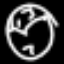
Label: clock